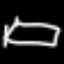
Label: bed